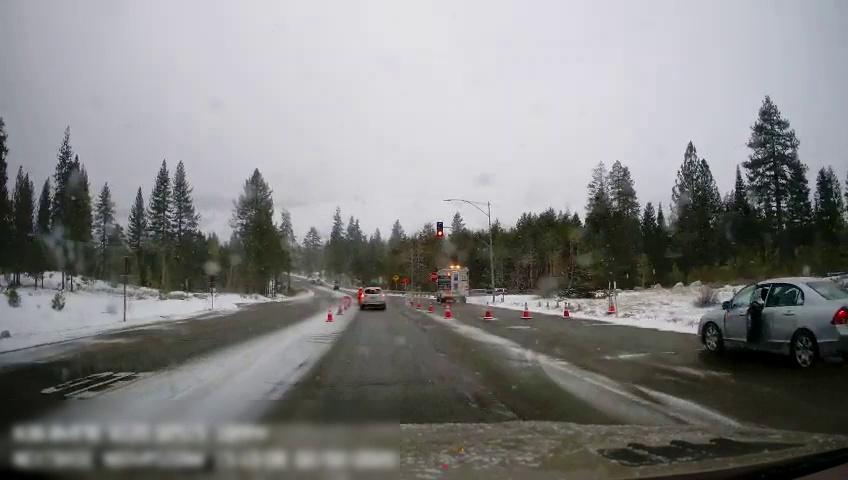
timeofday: Day
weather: Snowy
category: Drivable Space
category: Vehicles | Car
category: Vehicles | Truck
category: Vehicles | SUV
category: Pedestrians
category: Lanes | Alternate Lane
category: Traffic | Lights
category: Traffic | Signs
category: Traffic | Signs
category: Traffic | Signs